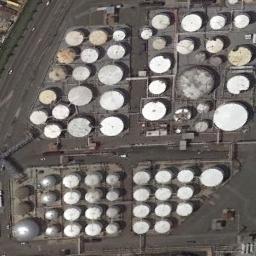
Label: storage_tank